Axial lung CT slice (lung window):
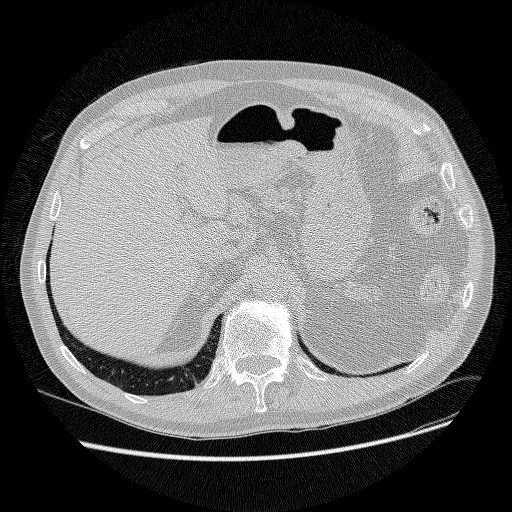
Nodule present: no